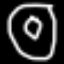
Label: donut